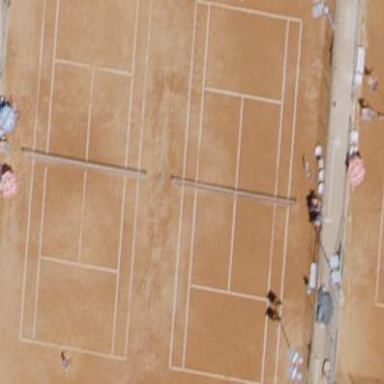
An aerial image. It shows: Clay tennis court on the leisure land pitch.